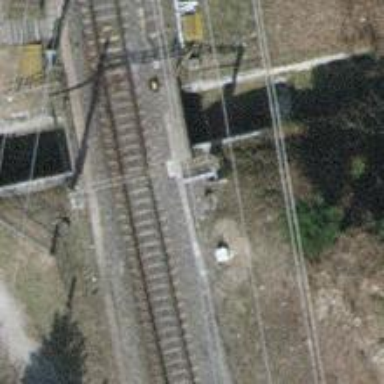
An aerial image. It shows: Concrete bridge over electrified railway tracks with contact line.